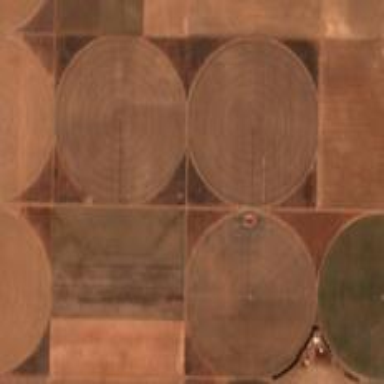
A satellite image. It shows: Farmland with pivot irrigation system.